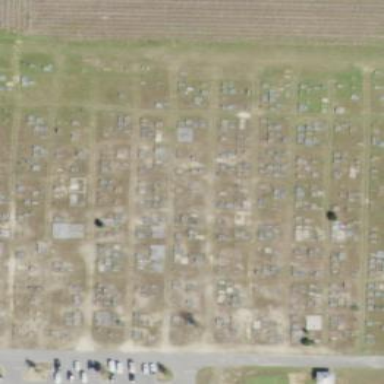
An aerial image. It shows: Cemetery.